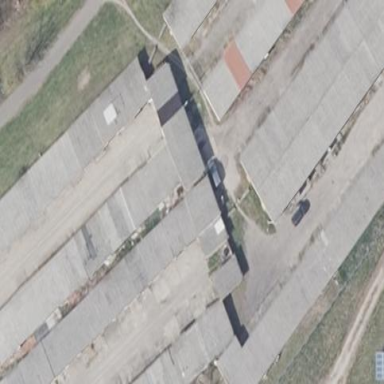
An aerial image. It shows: Group of garages.